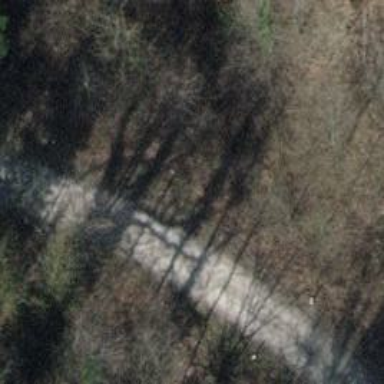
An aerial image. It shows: Compacted track with grade2 level.